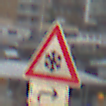
Verkehrszeichen: SchneeOderEisglaette
Zusatzzeichen unten: RichtungsangabeDurchPfeile5
Umgebung: Outdoor, Urban
Tageszeit: MorningAfternoon
Wetter: Overcast
Licht: Natural
Jahreszeit: NotSpecified
Kontrast: LowContrast